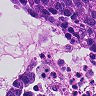
Metastatic tissue present: yes